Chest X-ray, PA view. Patient: 73 years old, sex F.
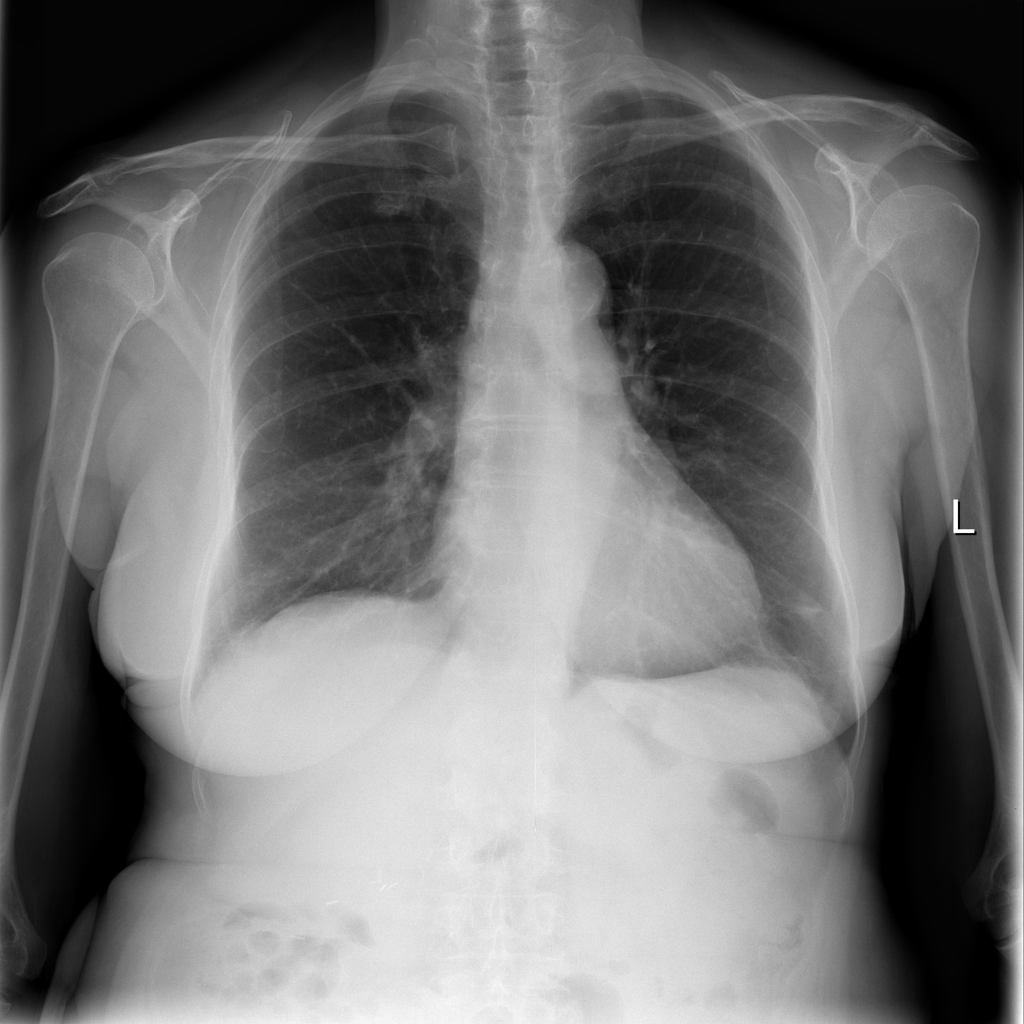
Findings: Atelectasis, Infiltration